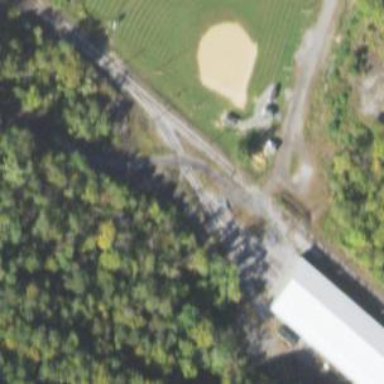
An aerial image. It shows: Preserved rail spur service.